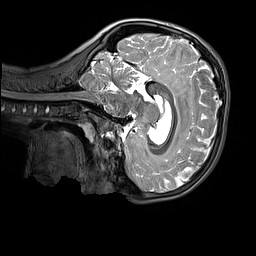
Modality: T2w
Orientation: sagittal
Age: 9
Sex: male
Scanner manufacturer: siemens
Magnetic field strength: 3 T
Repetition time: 3.2 s
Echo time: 0.408 s